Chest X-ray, PA view. Patient: 69 years old, sex M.
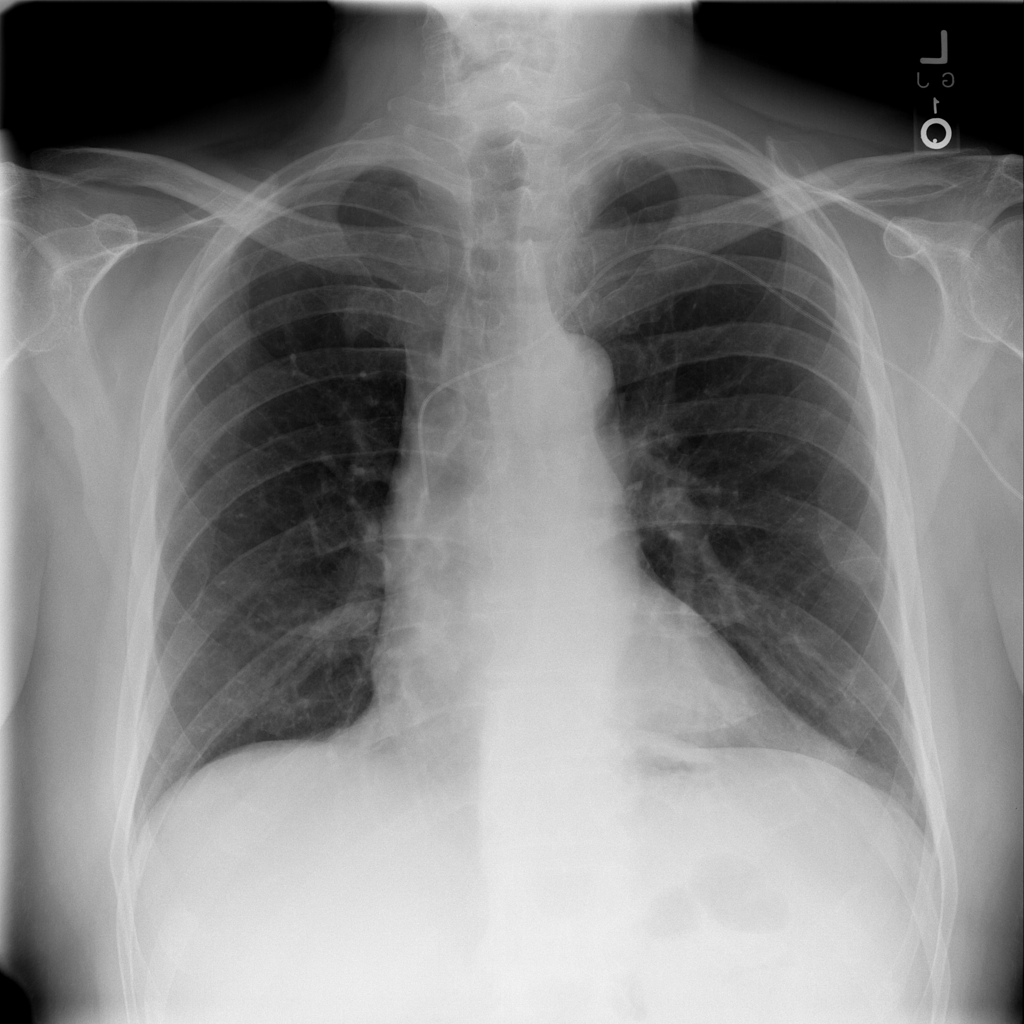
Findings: No Finding